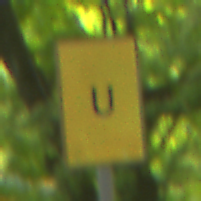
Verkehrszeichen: AnkuendigungOderFortsetzungUmleitungOhnePfeilsymbol
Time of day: MorningAfternoon
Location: Outdoor (RoadRail)
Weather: Clear
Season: NotSpecified
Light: Natural